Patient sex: F
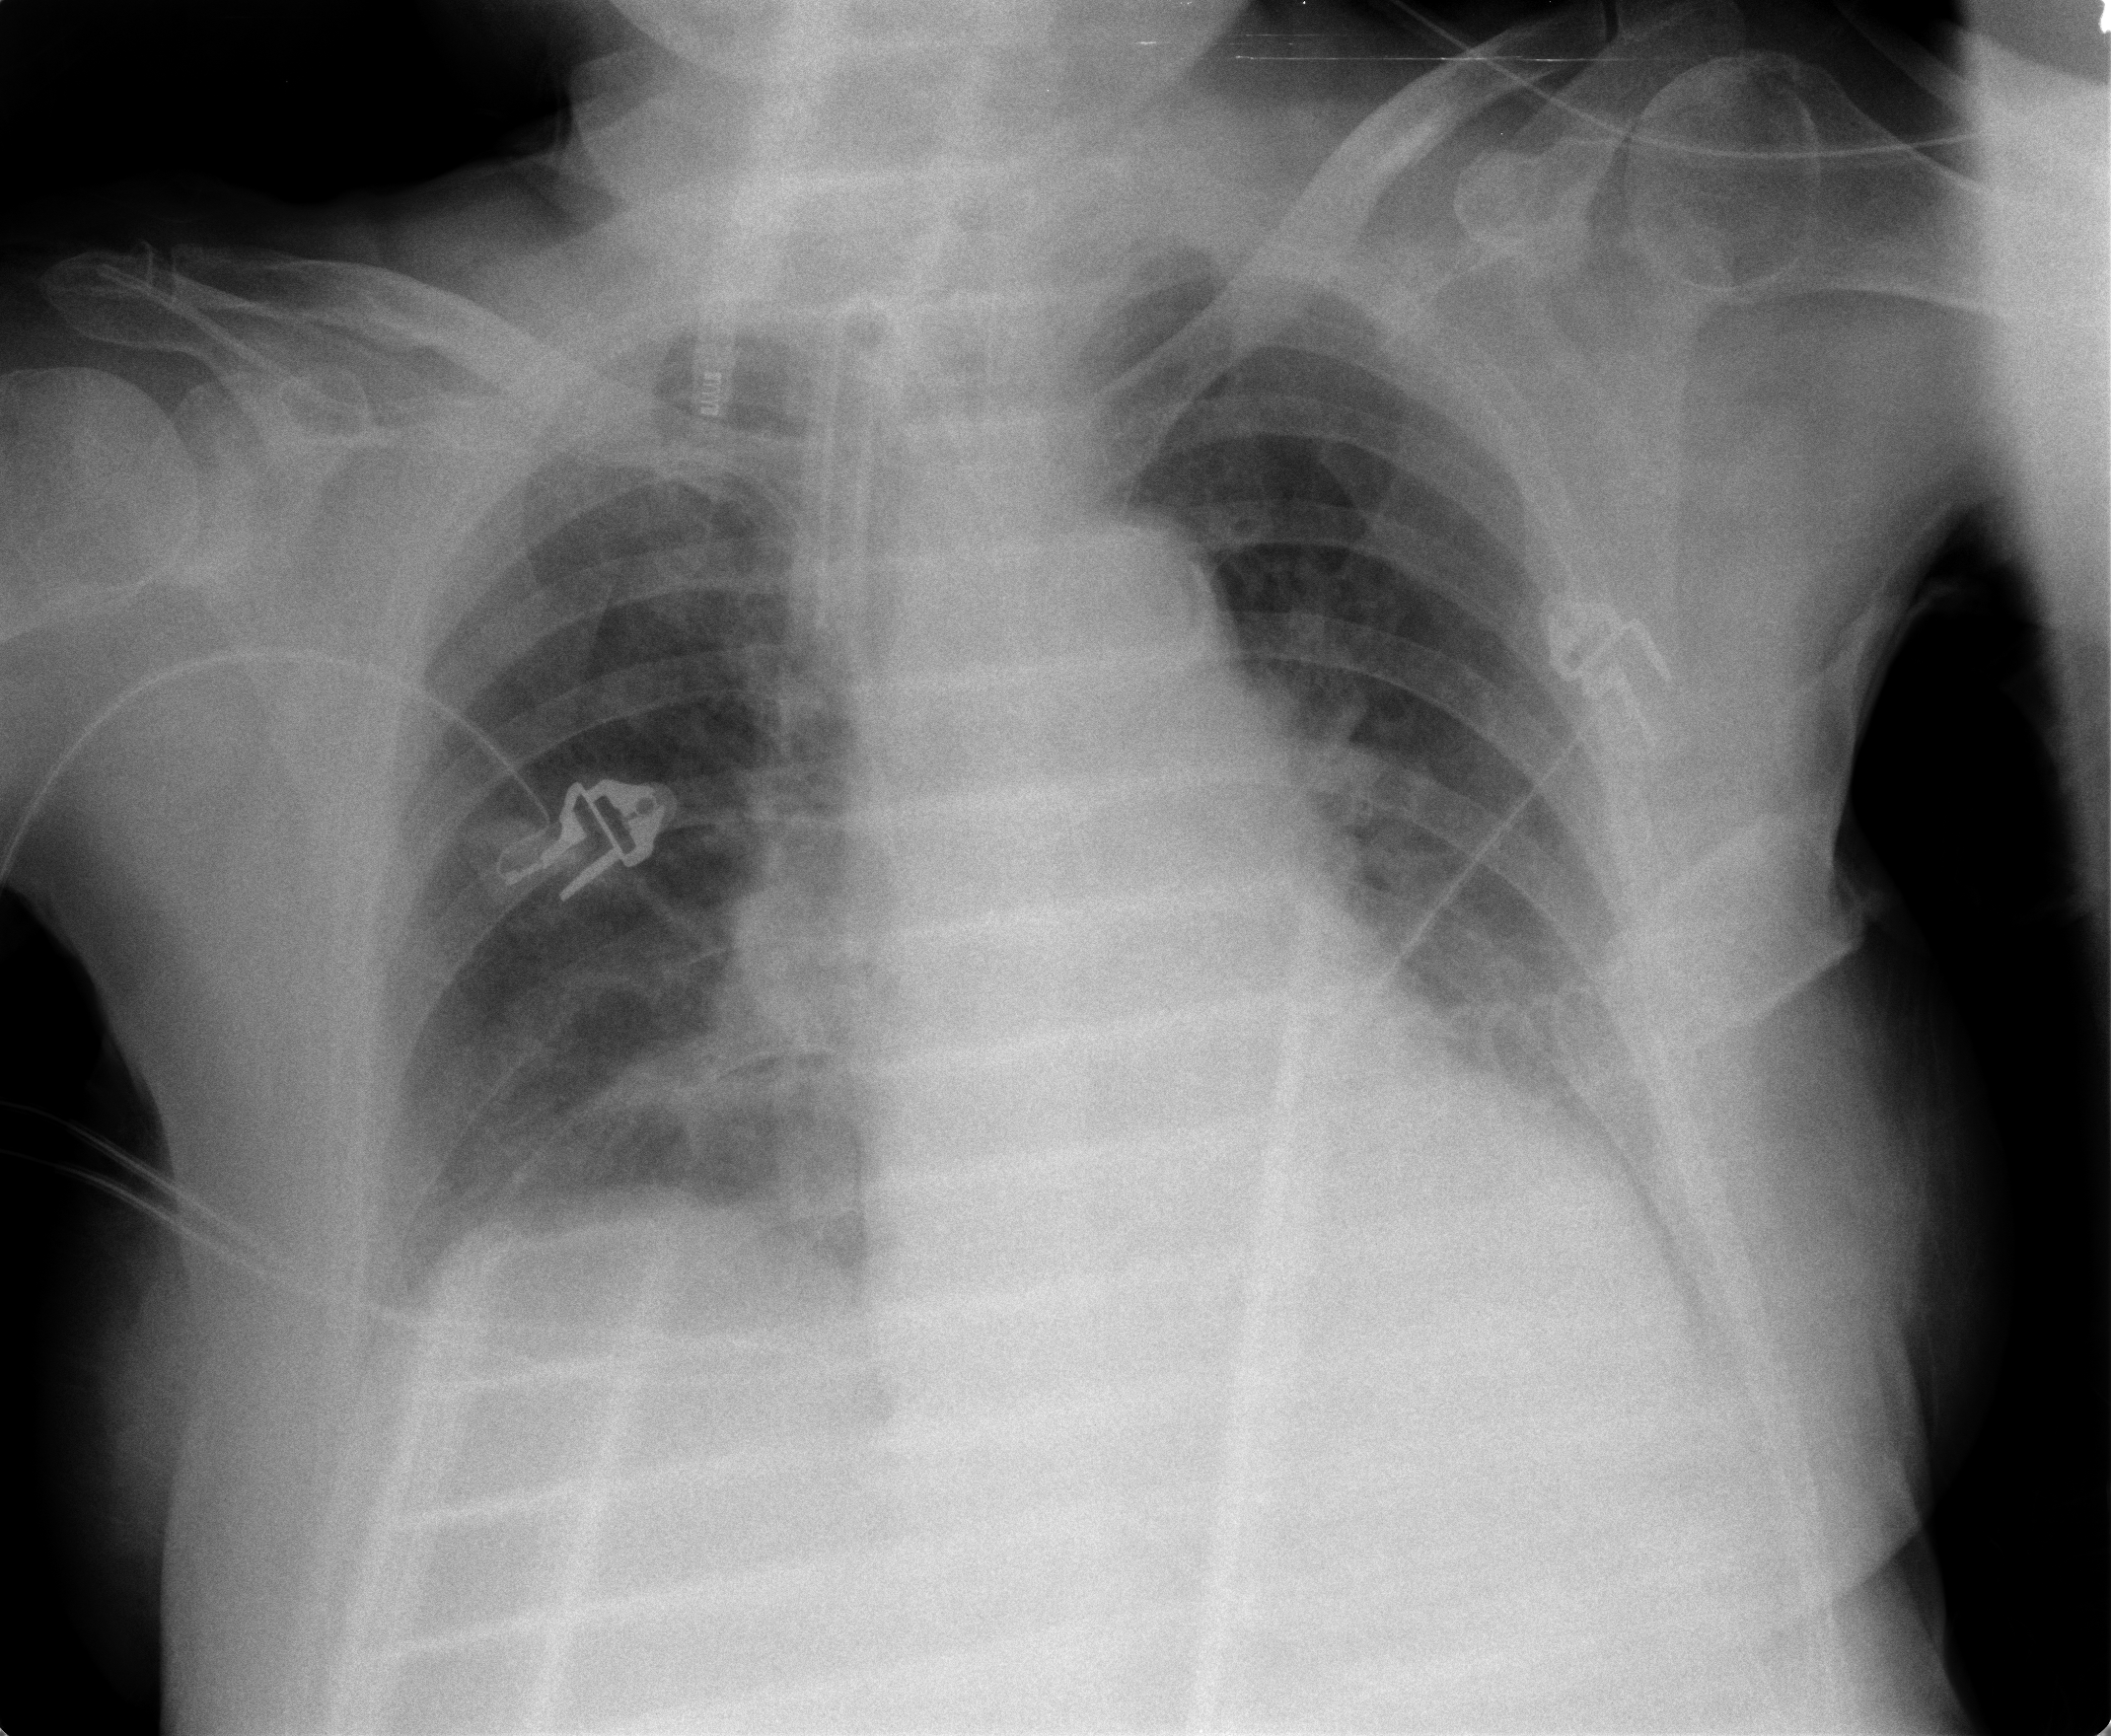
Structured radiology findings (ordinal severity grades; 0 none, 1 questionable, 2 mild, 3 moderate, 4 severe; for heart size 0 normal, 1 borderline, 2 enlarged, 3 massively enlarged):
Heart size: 1
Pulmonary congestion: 0
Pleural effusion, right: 0
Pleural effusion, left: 0
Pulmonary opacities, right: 0
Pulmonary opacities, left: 0
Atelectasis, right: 2
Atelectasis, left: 2